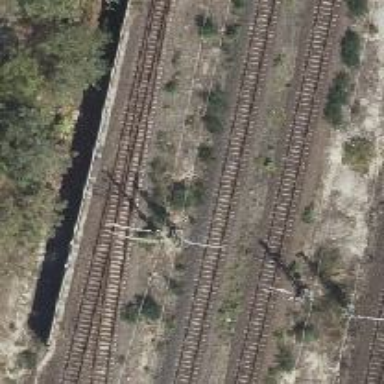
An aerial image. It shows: Catenary mast for power lines.